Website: bh-photo
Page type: address-validator
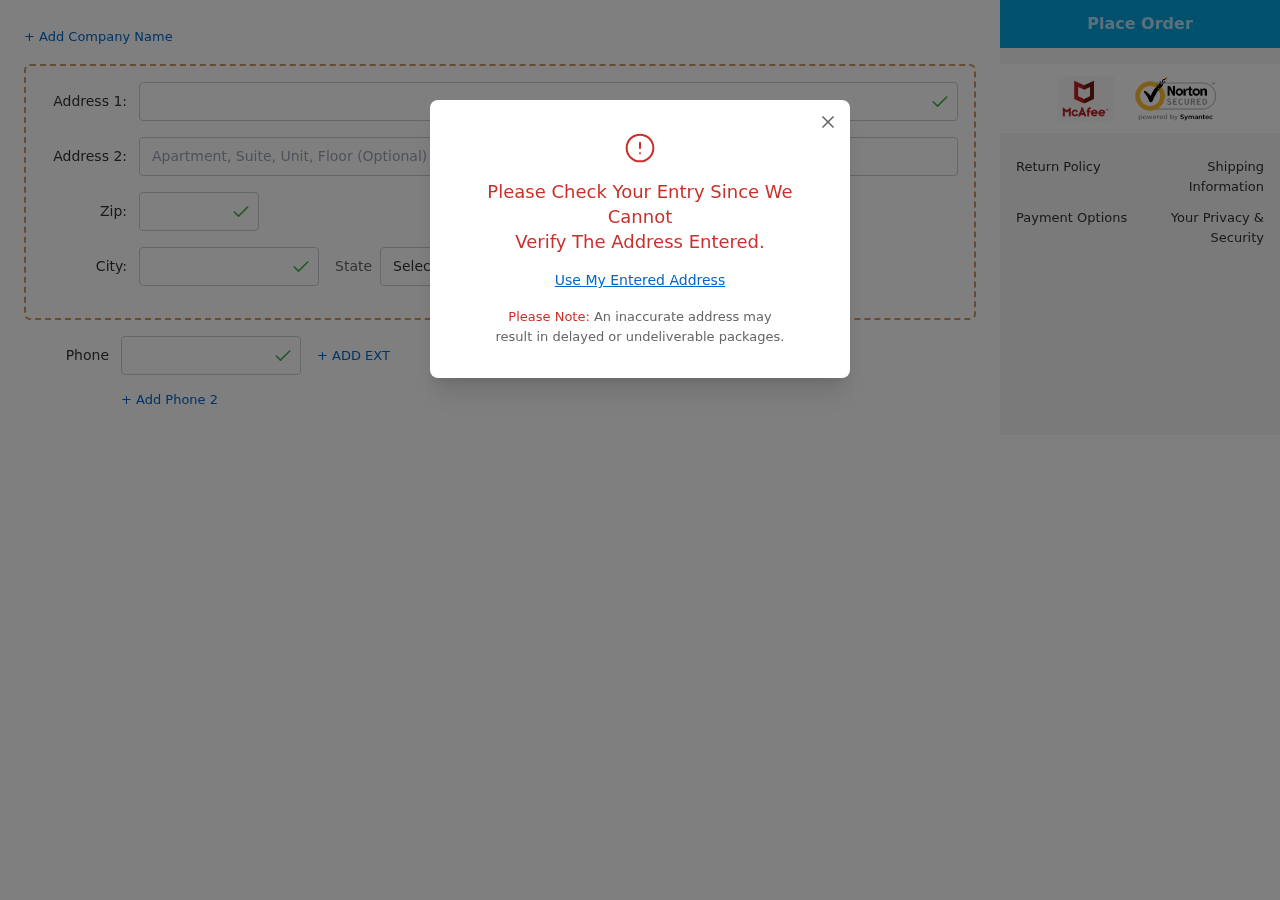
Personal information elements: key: PII_CITY
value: New Aaronside
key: PII_PHONE
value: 8807755892
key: PII_POSTCODE
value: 54554
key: PII_STATE_ABBR
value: PA
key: PII_STREET
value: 7737 Krueger Road Apt. 156
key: PII_STREET2
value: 10694 Zimmerman Mall Apt. 071